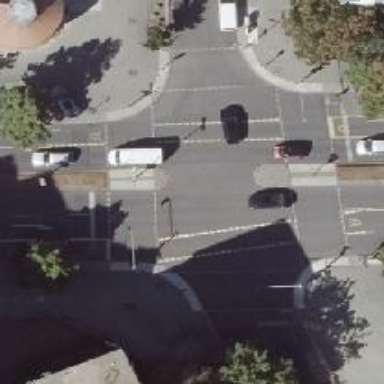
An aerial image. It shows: Footway located on traffic island.